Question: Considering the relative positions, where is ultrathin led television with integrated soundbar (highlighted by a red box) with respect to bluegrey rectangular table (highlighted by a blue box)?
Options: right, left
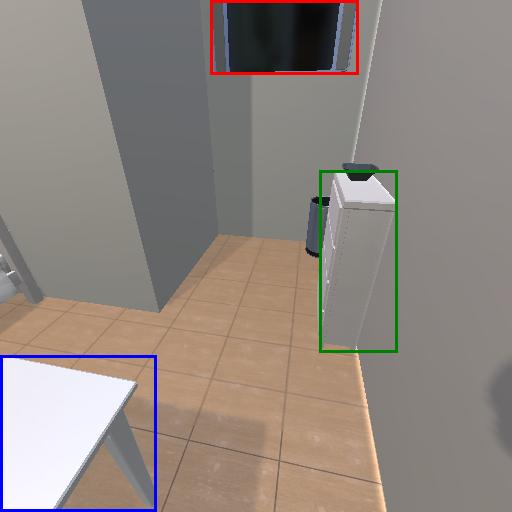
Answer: right